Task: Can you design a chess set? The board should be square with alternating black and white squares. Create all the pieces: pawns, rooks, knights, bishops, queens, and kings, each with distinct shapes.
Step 2062:
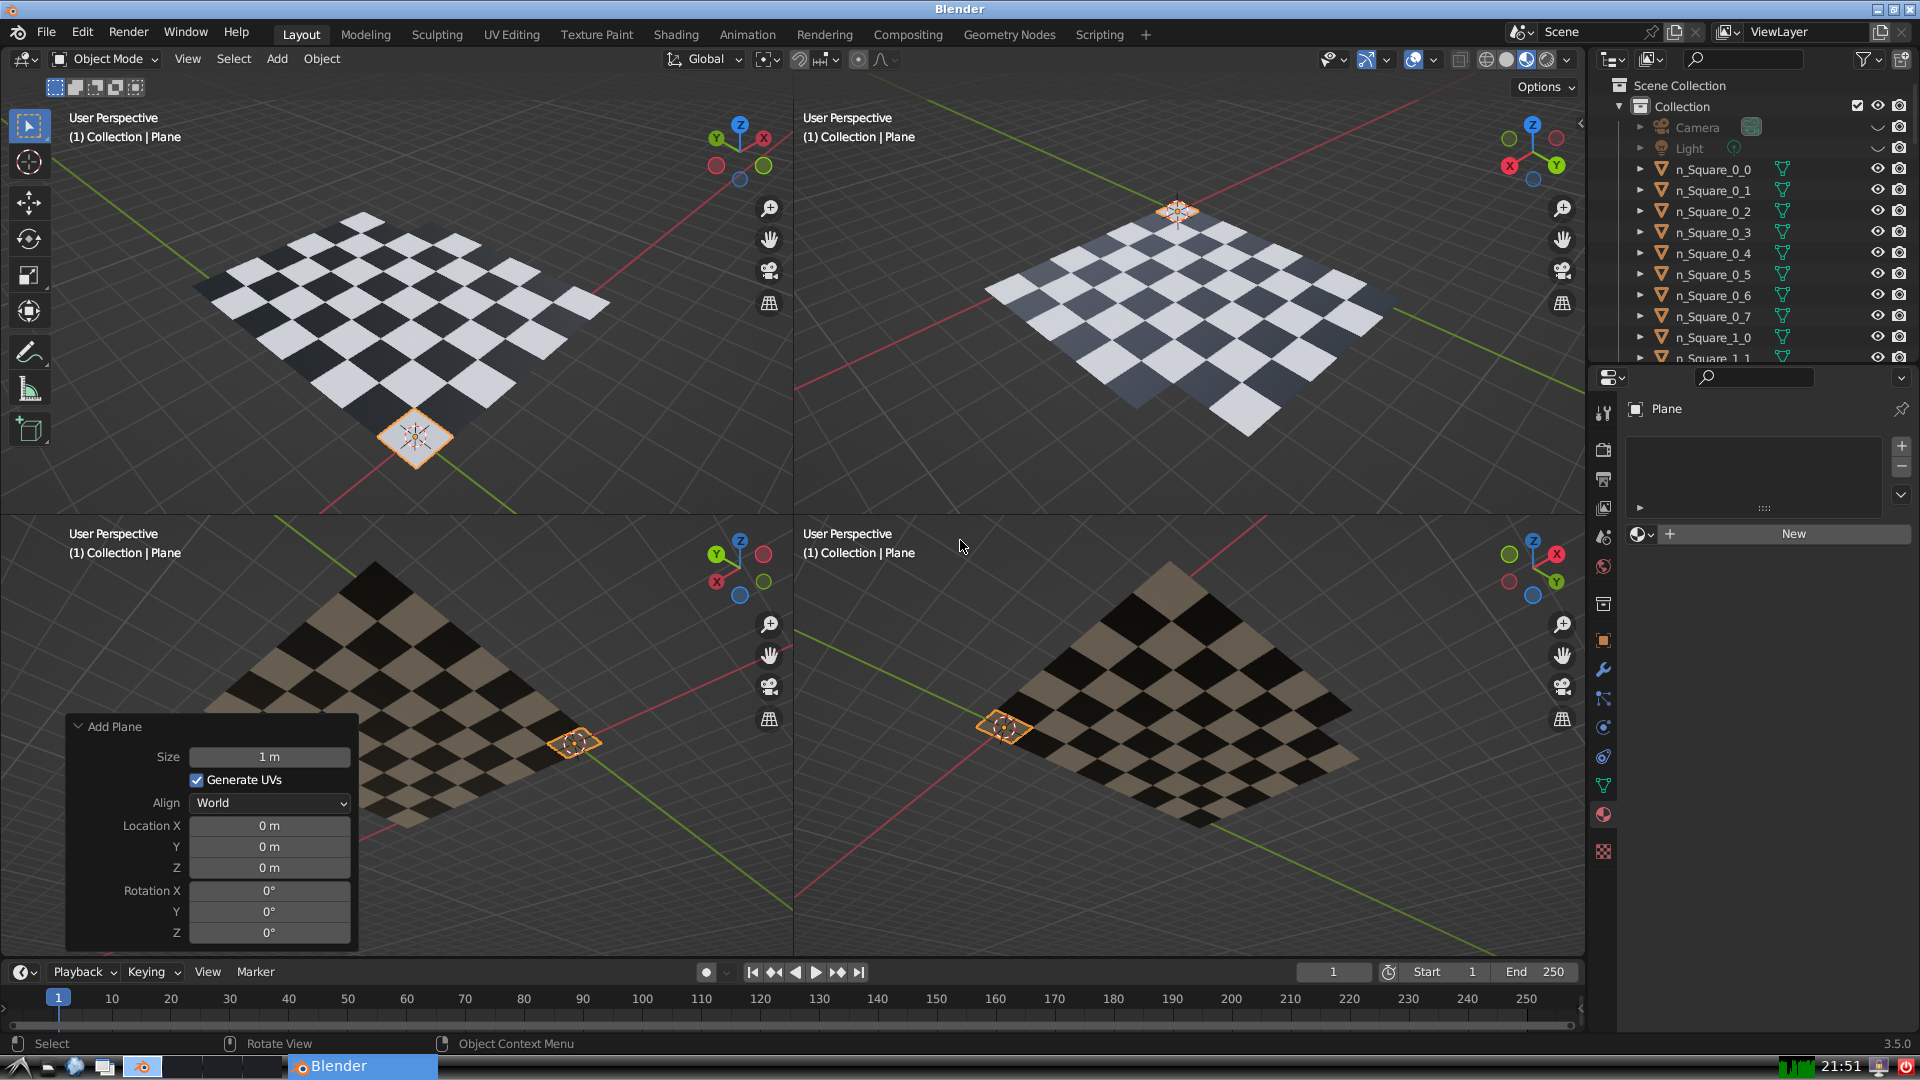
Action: {"mouse_move": [270, 826]}